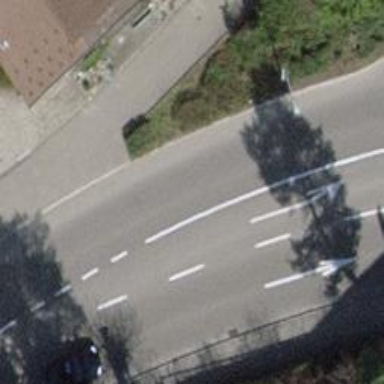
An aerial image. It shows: Secondary road with asphalt surface.